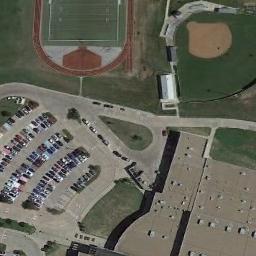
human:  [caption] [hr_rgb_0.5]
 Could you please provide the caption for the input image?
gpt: A baseball diamond next to the playground and a parking lot beside .

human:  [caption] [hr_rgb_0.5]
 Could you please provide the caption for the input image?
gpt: There are 11 baseball courts in the picture, Four of which are double the others .

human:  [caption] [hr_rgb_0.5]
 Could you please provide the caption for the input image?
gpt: There is a playground and a baseball diamonds next to the parking lot .

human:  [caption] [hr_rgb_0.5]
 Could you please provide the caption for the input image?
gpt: A baseball diamond is next to a playground and a parking lot with lots of cars .

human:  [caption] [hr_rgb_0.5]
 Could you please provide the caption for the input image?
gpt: Many cars are in the parking lot next to the baseball diamond .